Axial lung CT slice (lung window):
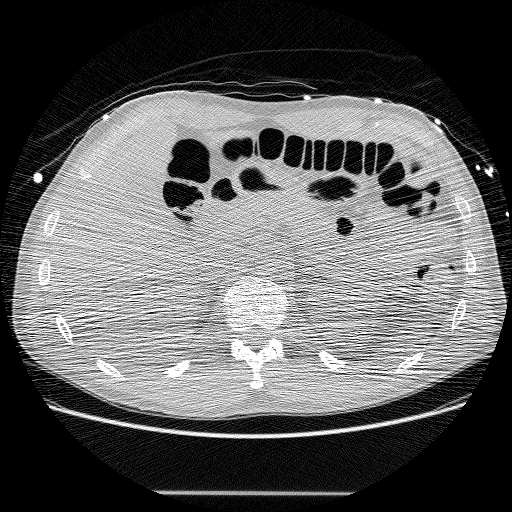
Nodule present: no